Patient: sex F, age 75
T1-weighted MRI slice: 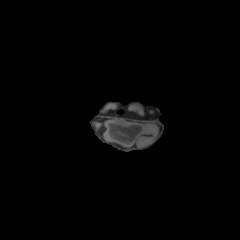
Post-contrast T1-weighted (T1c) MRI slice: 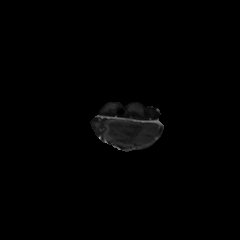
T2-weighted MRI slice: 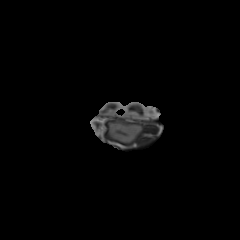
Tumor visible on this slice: yes
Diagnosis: Glioblastoma, IDH-wildtype
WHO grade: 4